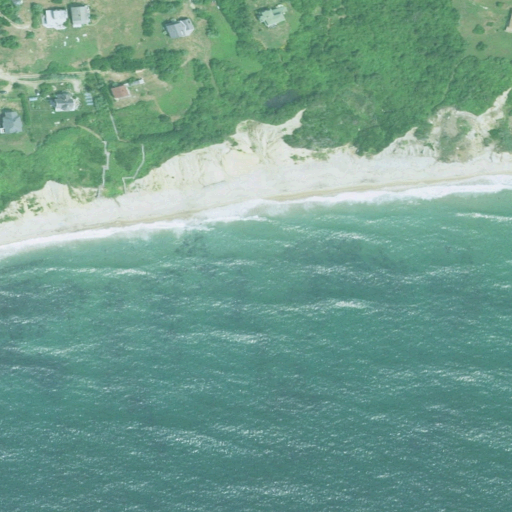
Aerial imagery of beach in Rhode Island named Vaills Beach containing open water, barren land, mixed forest, low intensity development, grassland, open development, evergreen forest, and medium intensity development